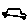
Label: car